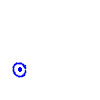
Particle: kaon